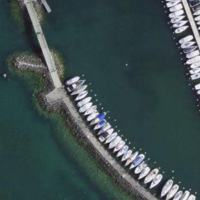
EUNIS habitat code: 14
Species observed at this site:
Phalacrocorax carbo
Pica pica
Columba palumbus
Sturnus vulgaris
Milvus migrans